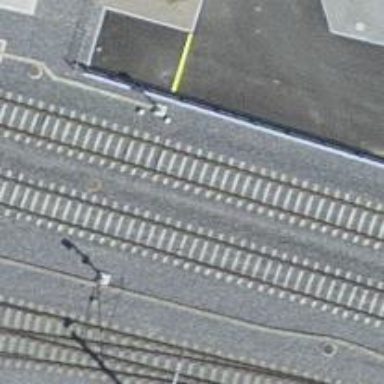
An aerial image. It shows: Railway signal.